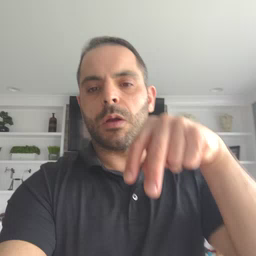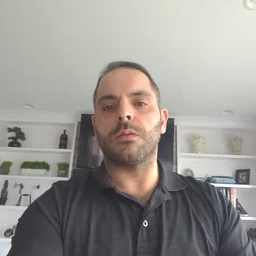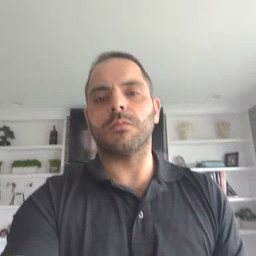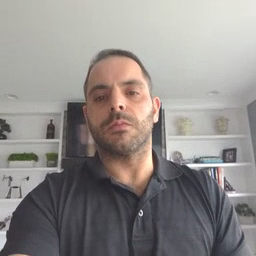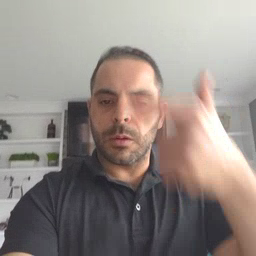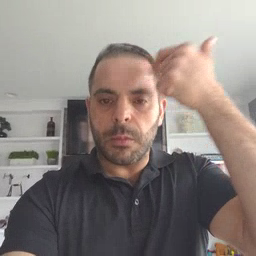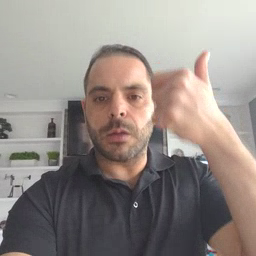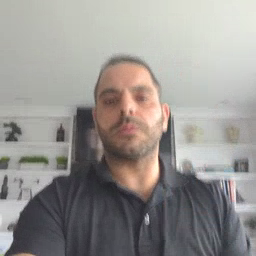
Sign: because